Question: I have a 'TextBox' that is inside of a 'RadioButton's' label. In FireFox (v8.0.1), when you click this TextBox it changes focus on MouseUp to the RadioButton, which means the TextBox is no longer selected.
This is giving FireFox users the illusion that the TextBox cannot get selected, even though you can select it if you tab to it or double-click it.
'''
<asp:RadioButton runat="server" GroupName="PaymentAmount" ID="rbAmount_Other" />
<asp:Label runat="server" AssociatedControlID="rbAmount_Other">
Some Text
<asp:TextBox runat="server" ID="txtOtherAmount" CssClass="money-text" />
Some other Text
</asp:Label>
'''

I have tried using jQuery to stop this behavior, but am not having any luck because the RadioButton's '.changed()' and '.focus()' don't get fired when the TextBox gets selected, even though the RadioButton gets selected.
How can I keep the existing behavior of highlighting or selecting the RadioButton when the text or TextBox gets hovered over or clicked, but make the TextBox keep it's focus when it gets selected?
HTML output as requested:
'''
<input id="ctl00_cphPageContent_rbAmount_Other" type="radio" name="ctl00$cphPageContent$PaymentAmount" value="rbAmount_Other" />
<label for="ctl00_cphPageContent_rbAmount_Other">
<label>Pay other amount</label>
<input name="ctl00$cphPageContent$txtOtherAmount" type="text" id="ctl00_cphPageContent_txtOtherAmount" class="money-text" />
<div class="align-with-radiobutton small-text">
The minimum amount for web payments is
<span id="ctl00_cphPageContent_lblMinPayment">$20.00</span>. If you are looking to pay a lower
amount, please <a href="Contact.aspx">contact us</a> and speak with a representative.
</div>
</label>
'''
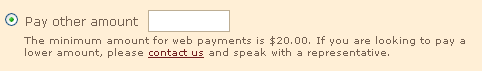
Answer: I got it working with a '.focus()' event on the 'RadioButton' to set focus to the 'TextBox', and a '.focus()' event on the 'TextBox' to select the 'RadioButton'
It now works correctly for both keyboard and mouse navigation
'''
$('#<%= txtOtherAmount.ClientId %>').focus(function () {
$('#<%= rbAmount_Other.ClientId %>').prop('checked', true);
});
$('#<%= rbAmount_Other.ClientId %>').focus(function () {
$('#<%= txtOtherAmount.ClientId %>').focus();
});
'''